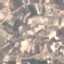
Label: PermanentCrop